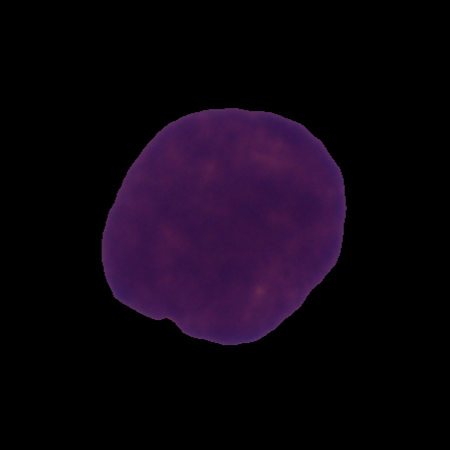
Label: cancer